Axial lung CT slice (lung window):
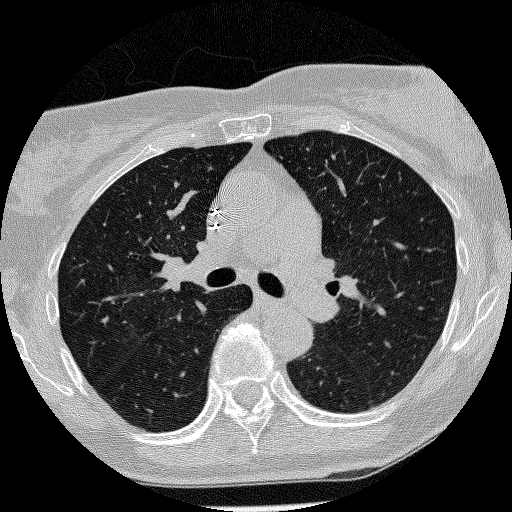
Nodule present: no